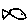
Label: fish